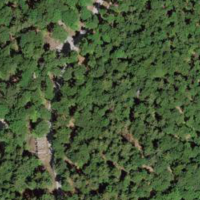
EUNIS habitat code: 41
Species observed at this site:
Sorbus aucuparia